Brain MRI, t2w sequence, axial 2D slice.
Patient: age 43, sex M, weight 95 kg, height 1.95 m
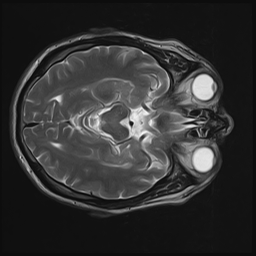